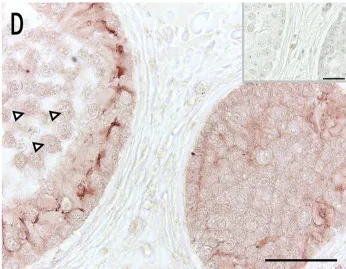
Immunohistochemical analysis of blood-testis barrier proteins. . And f show spermatogonial arrest (patient's left testis). Left tubule). But no staining was detected in tubules with spermatogonia only (d, right tubule).
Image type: pathology (immunostaining)